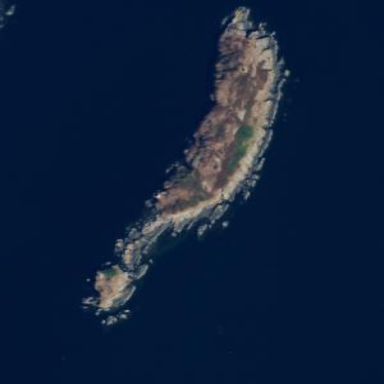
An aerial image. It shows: Islet along the coastline.